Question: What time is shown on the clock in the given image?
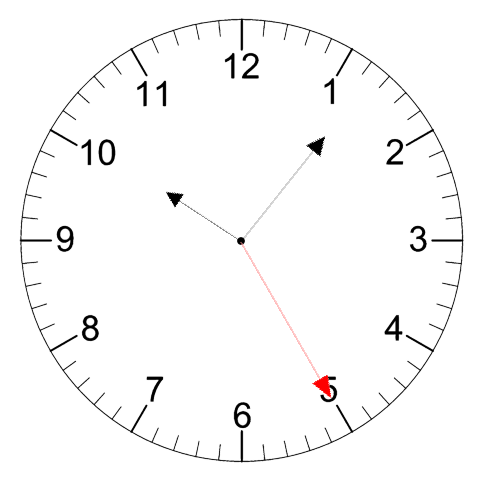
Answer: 10:06:25